Question: How to show linked code snippet in issue directly?
just like shown in the picture:

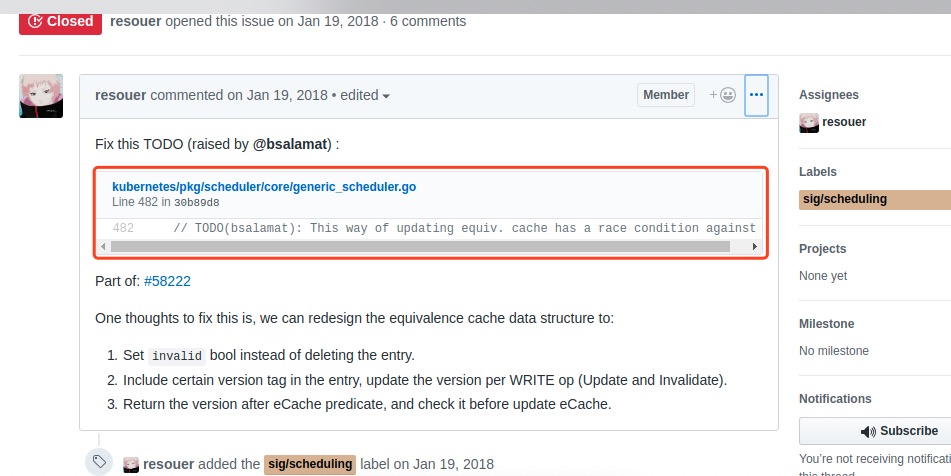
Answer: There is a documentation <URL>.
- - - -